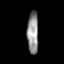
Tissue: prostate
Cell type: Myeloid cells
Senescence score: 0.8164
Nuclear area (px): 459
Mean DAPI intensity: 147.458